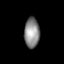
Tissue: lung
Cell type: Epithelial cells
Senescence score: 0.1707
Nuclear area (px): 447
Mean DAPI intensity: 138.633